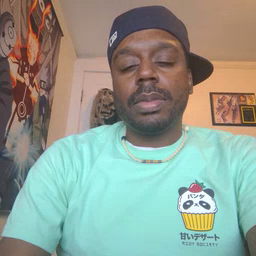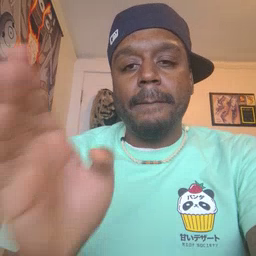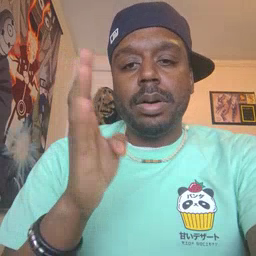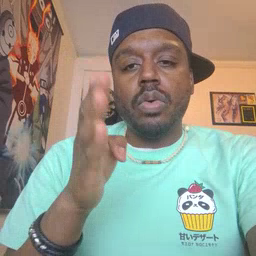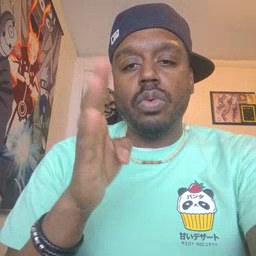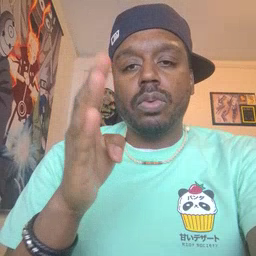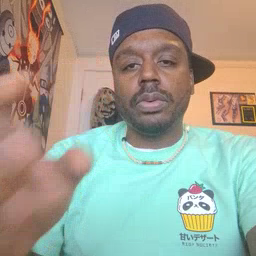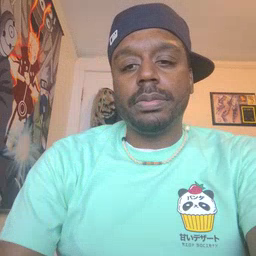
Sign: blue